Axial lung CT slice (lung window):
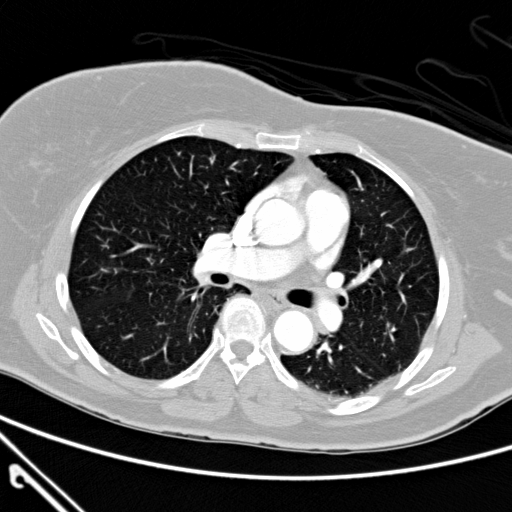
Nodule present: no